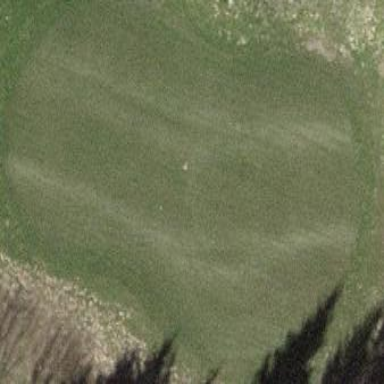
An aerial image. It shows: Picturesque green golfing area with grass land use.